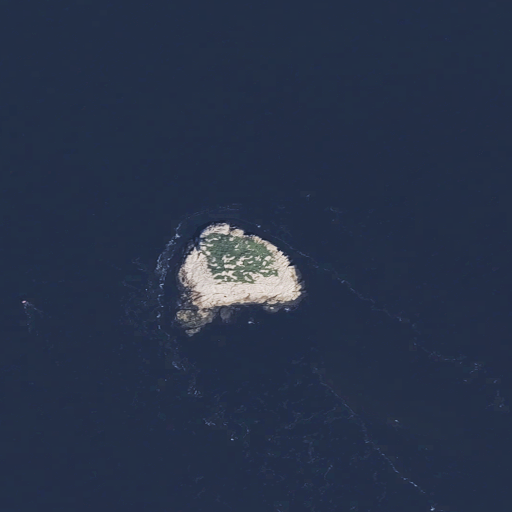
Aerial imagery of island in Maine named North Sugarloaf Island containing open water and barren land